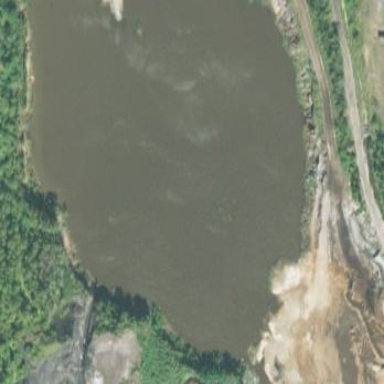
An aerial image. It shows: Sand quarry.